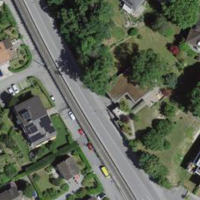
EUNIS habitat code: 55
Species observed at this site:
Prunus padus